Interaction volume radius: 5 \u00c5
Interaction volume height: 45 \u00c5
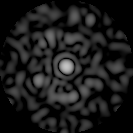
Disorder parameter: 0.8377